Question: in my current joomla template I have an option to display featured articles in 2by 2 or 3by3 columns, but I would like to have a custom layout, do you guys know any plugin/extension that could help me to do that faster? Here is an image of the result that I need:

The middle row is what joomla is by default in all rows, but I want to customize the first and last row as you can see in the image.
Thank you
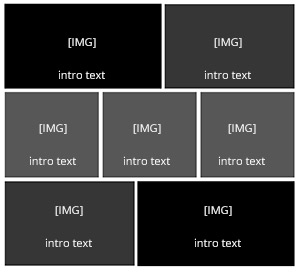
Answer: You can use k2 CCK for that. It allows you to split the content into 4 sections. Each section has variable amount of columns.